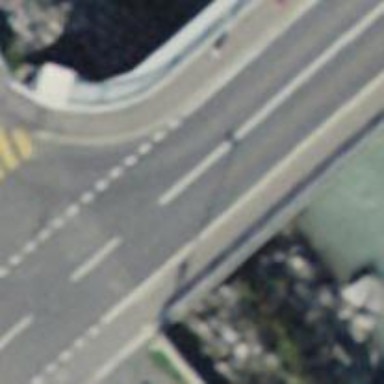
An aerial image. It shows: Tertiary road passing over bridge.